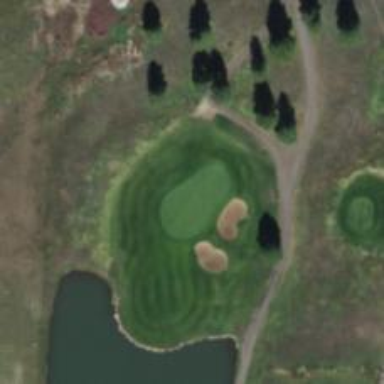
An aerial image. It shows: Golf hole.